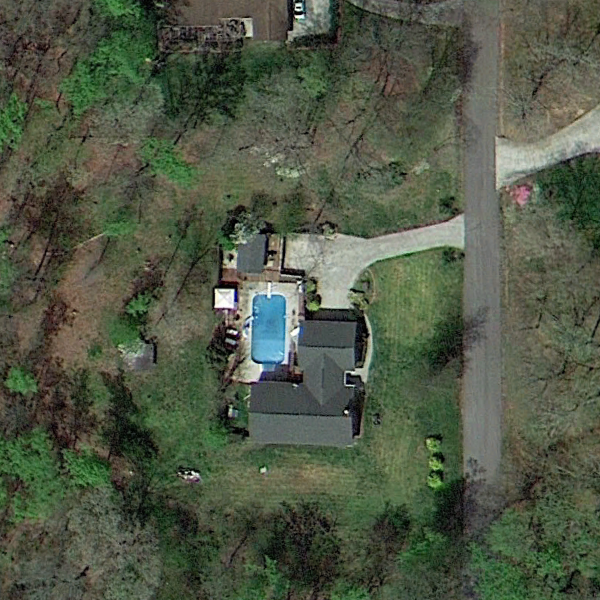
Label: SparseResidential